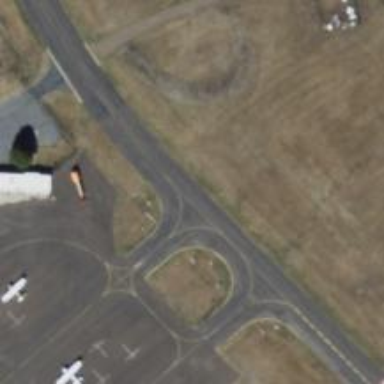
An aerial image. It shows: Image of taxiway at airport.